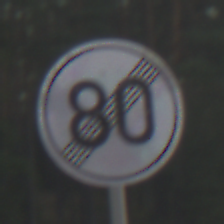
Verkehrszeichen: EndeGeschwindigkeit80
Umgebung: Outdoor, Nature
Tageszeit: SunriseSunset
Wetter: PartlyCloudy
Licht: Natural
Jahreszeit: NotSpecified
Kontrast: MediumContrast